Brain MRI, t2w sequence, axial 2D slice.
Patient: age 41, sex F, weight 95 kg, height 1.95 m
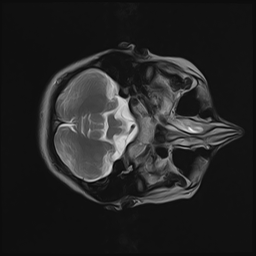